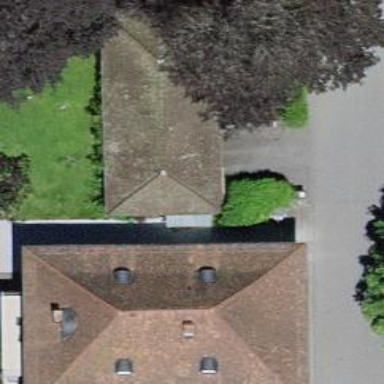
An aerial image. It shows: Garage building.